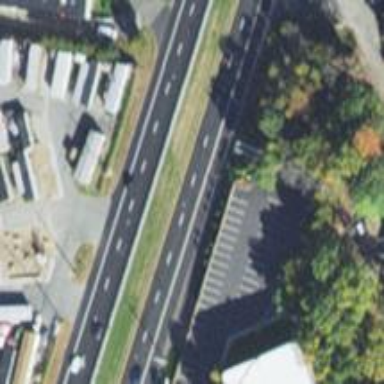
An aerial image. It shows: Expressway with asphalt surface classified as trunk highway.